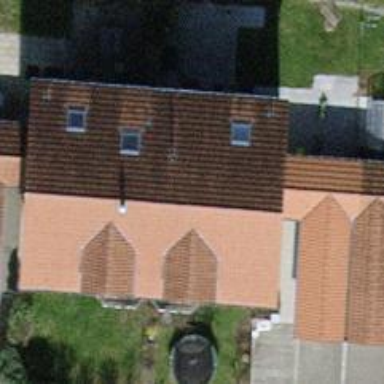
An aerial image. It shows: Semidetached house.